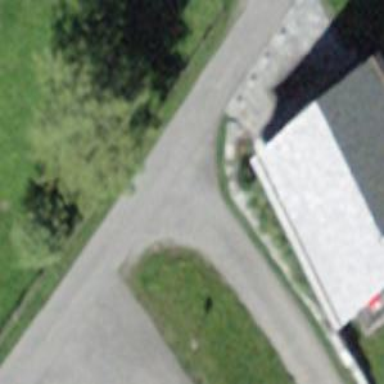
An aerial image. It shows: Well-maintained asphalt residential road with high-grade tracktype.